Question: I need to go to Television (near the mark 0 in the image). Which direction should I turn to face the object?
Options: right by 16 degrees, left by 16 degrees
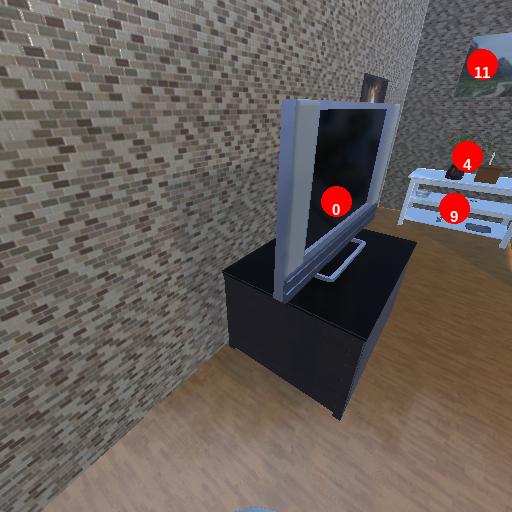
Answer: right by 16 degrees